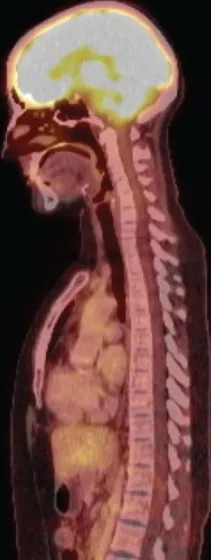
Re-staging imaging study, after 6 months of ST. Axial.
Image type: radiology (pet)